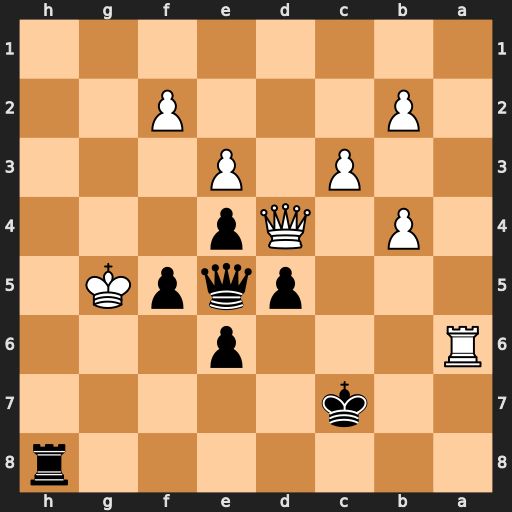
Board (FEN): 7r/2k5/R3p3/3pqpK1/1P1Qp3/2P1P3/1P3P2/8
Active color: b
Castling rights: -
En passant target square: -
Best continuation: Rg8+ Kh6 Qh2#